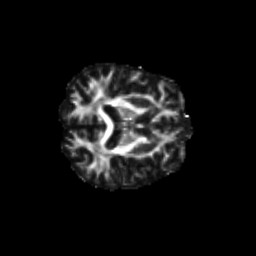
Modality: FA
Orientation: axial
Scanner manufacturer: siemens
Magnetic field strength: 3 T
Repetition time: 9.2 s
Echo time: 0.084 s